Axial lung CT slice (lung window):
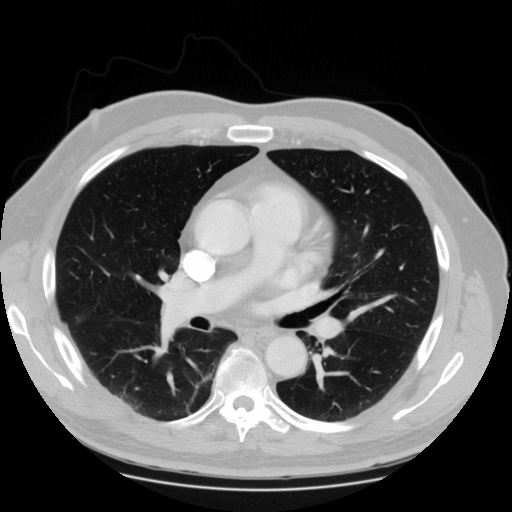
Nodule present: no